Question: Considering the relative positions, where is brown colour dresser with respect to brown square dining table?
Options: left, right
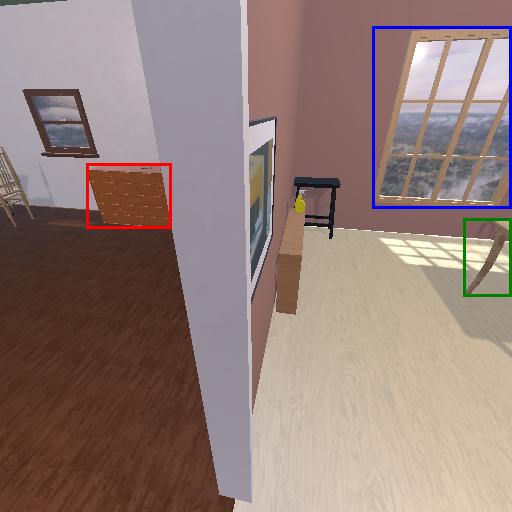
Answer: left